Question: I'm noticing some odd behavior with CSS added by 'GM_addStyle()'. I have the following userscript:
'''
// ==UserScript==
// @name Reddit
// @namespace http://example.com
// @include http://www.reddit.com/
// @grant GM_addStyle
// @version 1
// ==/UserScript==
GM_addStyle("a:visited { background-color: yellow !important; }");
'''
Now, I'd expect the behavior to either work for all links or work for no links (due to the security patch), but what I get is an inconsistent behavior in that it works for some link, but not other.

Could anyone explain the above behavior for me?
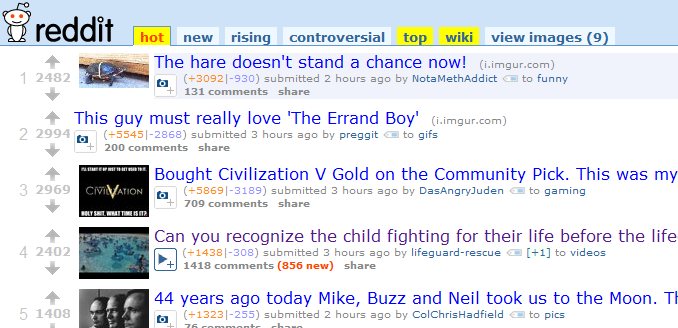
Answer: From <URL>:
> Only the following properties can be applied to visited links:- - - - - In addition, even for the properties you can set for visited links, , as you otherwise would be able to using rgba() or hsla() color values or the transparent keyword.
Apparently, this means, in Firefox, that in order for you to the background color, the link must first have a background (which you can't add using the ':visited' selector). So set the background before trying to style visited links' background color.
This works for me:
'''
// ==UserScript==
// @name _Reddit, style visited links
// @include http://www.reddit.com/*
// @grant GM_addStyle
// @version 1
// ==/UserScript==
GM_addStyle (
/* For precision, only prime the desired links, that don't
otherwise have a BG.
*/
"a.title { background: white; }"
+ "a:visited { background-color: yellow !important; }"
);
'''
Note that I just "primed" the links that I was explicitly interested in, that didn't already have a background. Hence the 'a.title {...' instead of 'a {...'.
---
Also note that for just changing styles, <URL>.